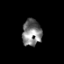
Tissue: prostate
Cell type: T cells
Senescence score: 0.7228
Nuclear area (px): 500
Mean DAPI intensity: 123.918